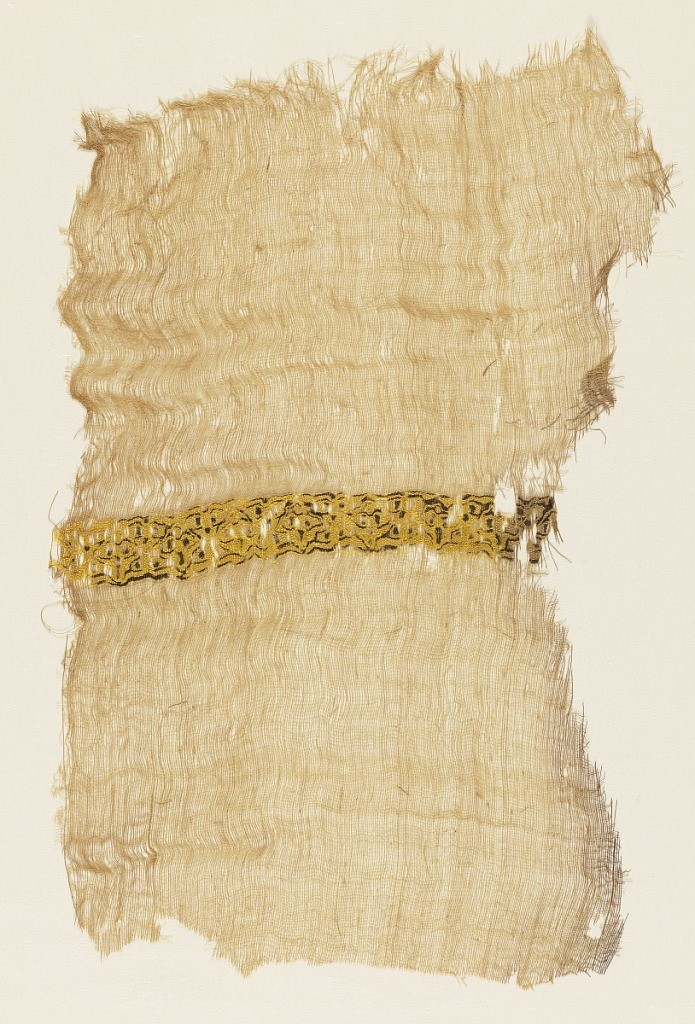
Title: Tiraz fragment
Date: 10th–12th century
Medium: linen, silk Technique: plain weave, slit tapestry with eccentric wefts
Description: Tiraz fragment of loosely woven natural-colored linen with a band of yellow and brown silk. Possibly from the Fatamid Period.